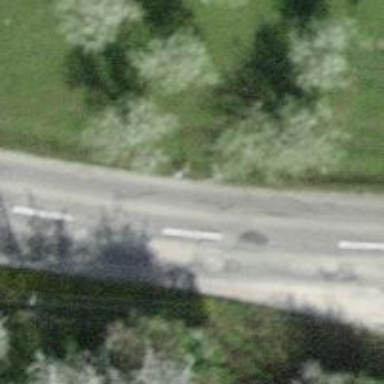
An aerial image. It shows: Tertiary road.